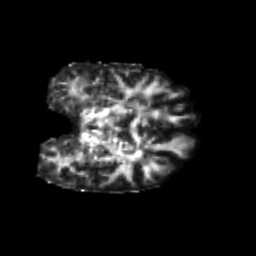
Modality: FA
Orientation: coronal
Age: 23
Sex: female
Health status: healthy
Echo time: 0.074 s